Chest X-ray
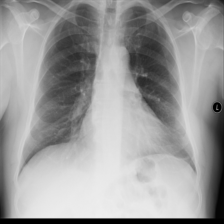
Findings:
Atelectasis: negative
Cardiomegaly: negative
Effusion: negative
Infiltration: negative
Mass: negative
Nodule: positive
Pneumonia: negative
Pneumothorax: negative
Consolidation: negative
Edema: negative
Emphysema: negative
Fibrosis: negative
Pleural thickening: negative
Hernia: negative